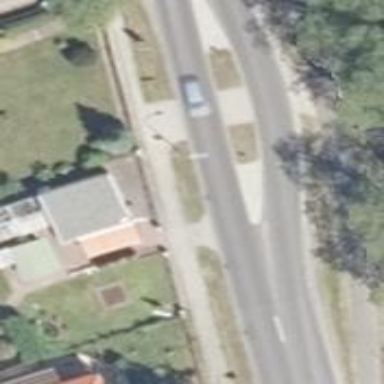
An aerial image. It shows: Secondary road with asphalt surface.